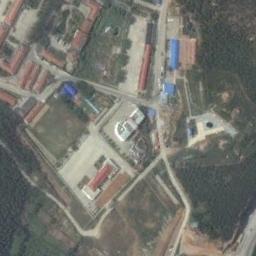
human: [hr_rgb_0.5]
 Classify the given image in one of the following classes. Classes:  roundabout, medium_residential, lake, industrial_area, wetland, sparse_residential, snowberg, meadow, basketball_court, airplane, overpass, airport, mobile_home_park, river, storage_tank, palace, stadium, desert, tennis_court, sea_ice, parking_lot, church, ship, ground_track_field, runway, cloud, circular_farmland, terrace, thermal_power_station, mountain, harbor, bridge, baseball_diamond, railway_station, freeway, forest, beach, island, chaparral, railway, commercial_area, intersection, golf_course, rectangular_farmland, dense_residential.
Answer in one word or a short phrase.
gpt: industrial_area